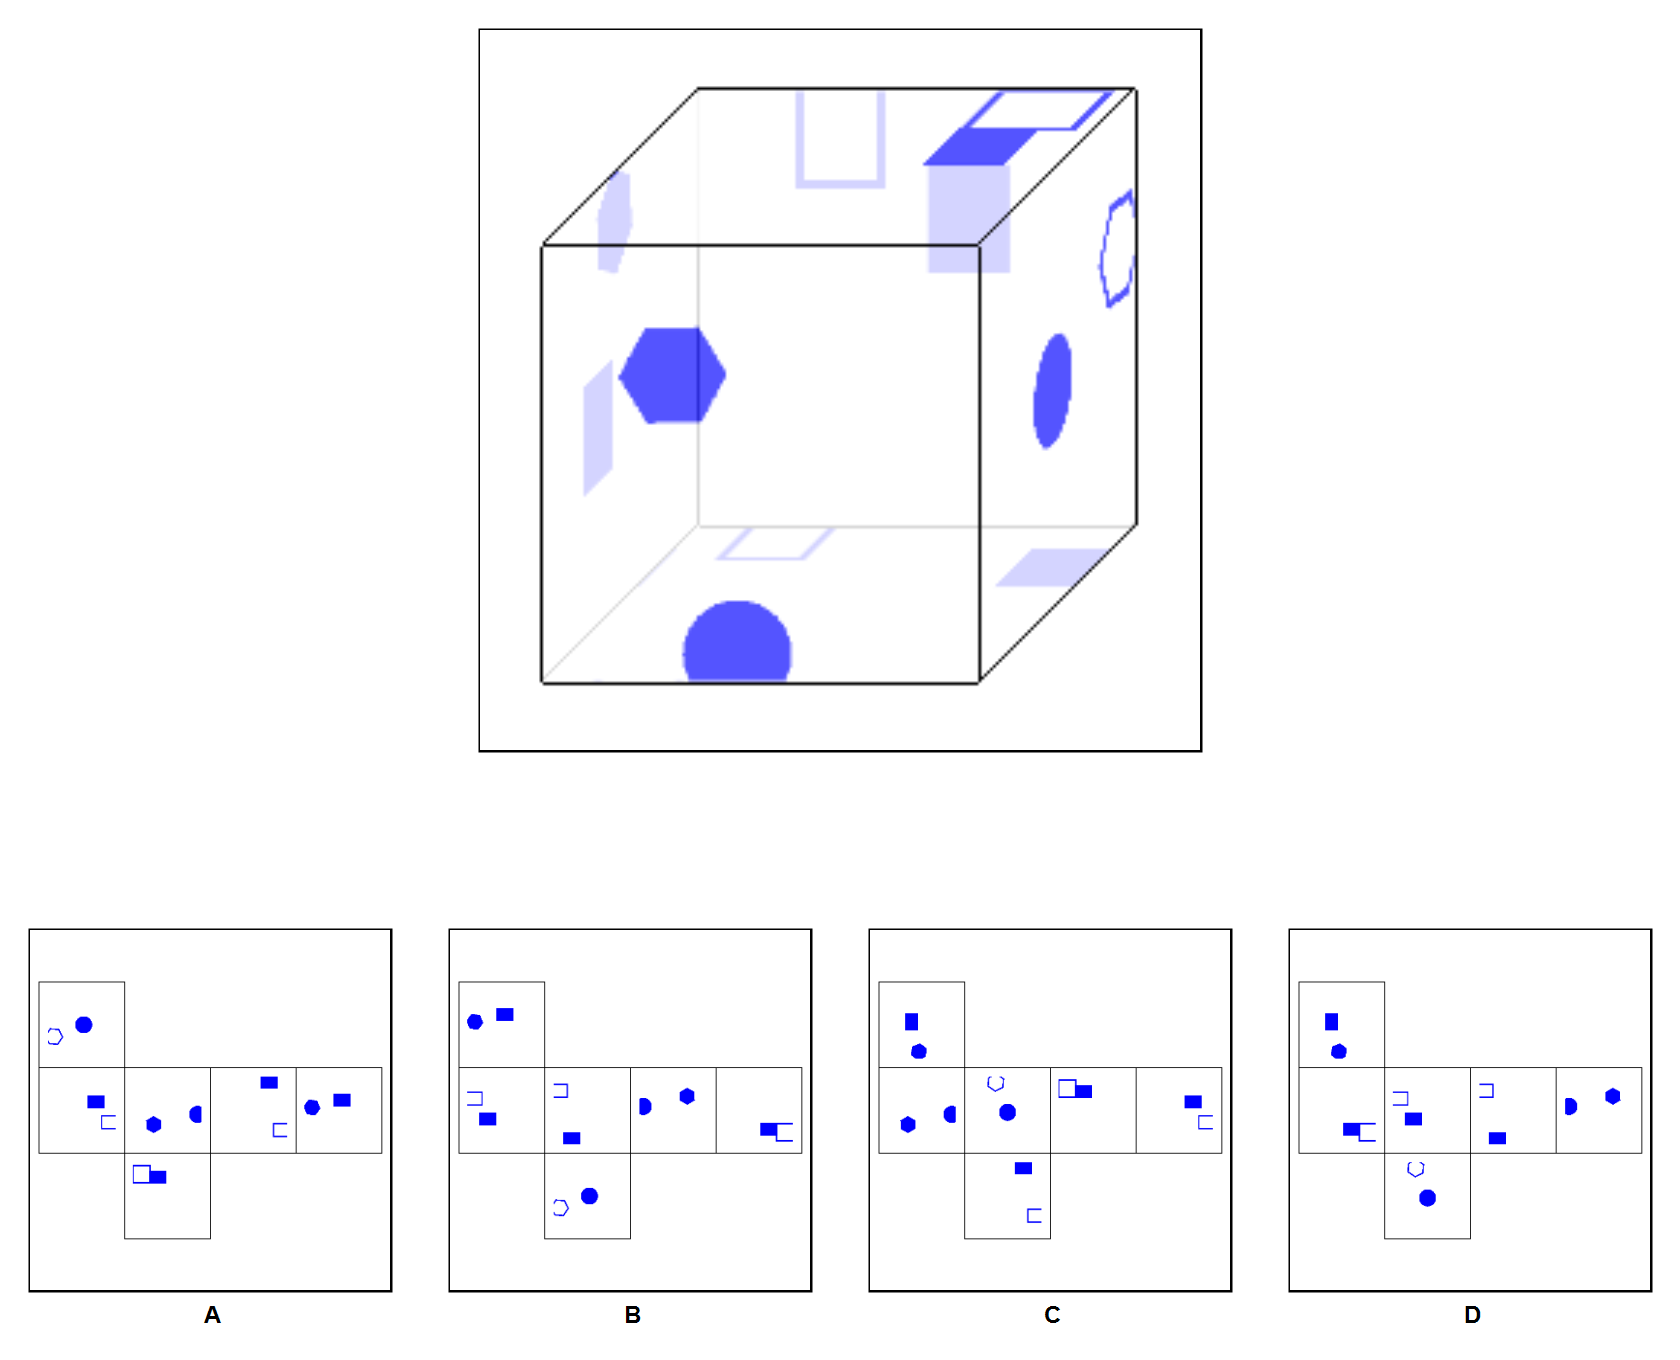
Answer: D